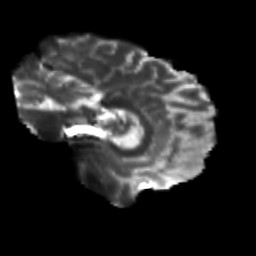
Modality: T2w
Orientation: sagittal
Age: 29
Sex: male
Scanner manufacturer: siemens
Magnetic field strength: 3 T
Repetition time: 3.5 s
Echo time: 0.104 s